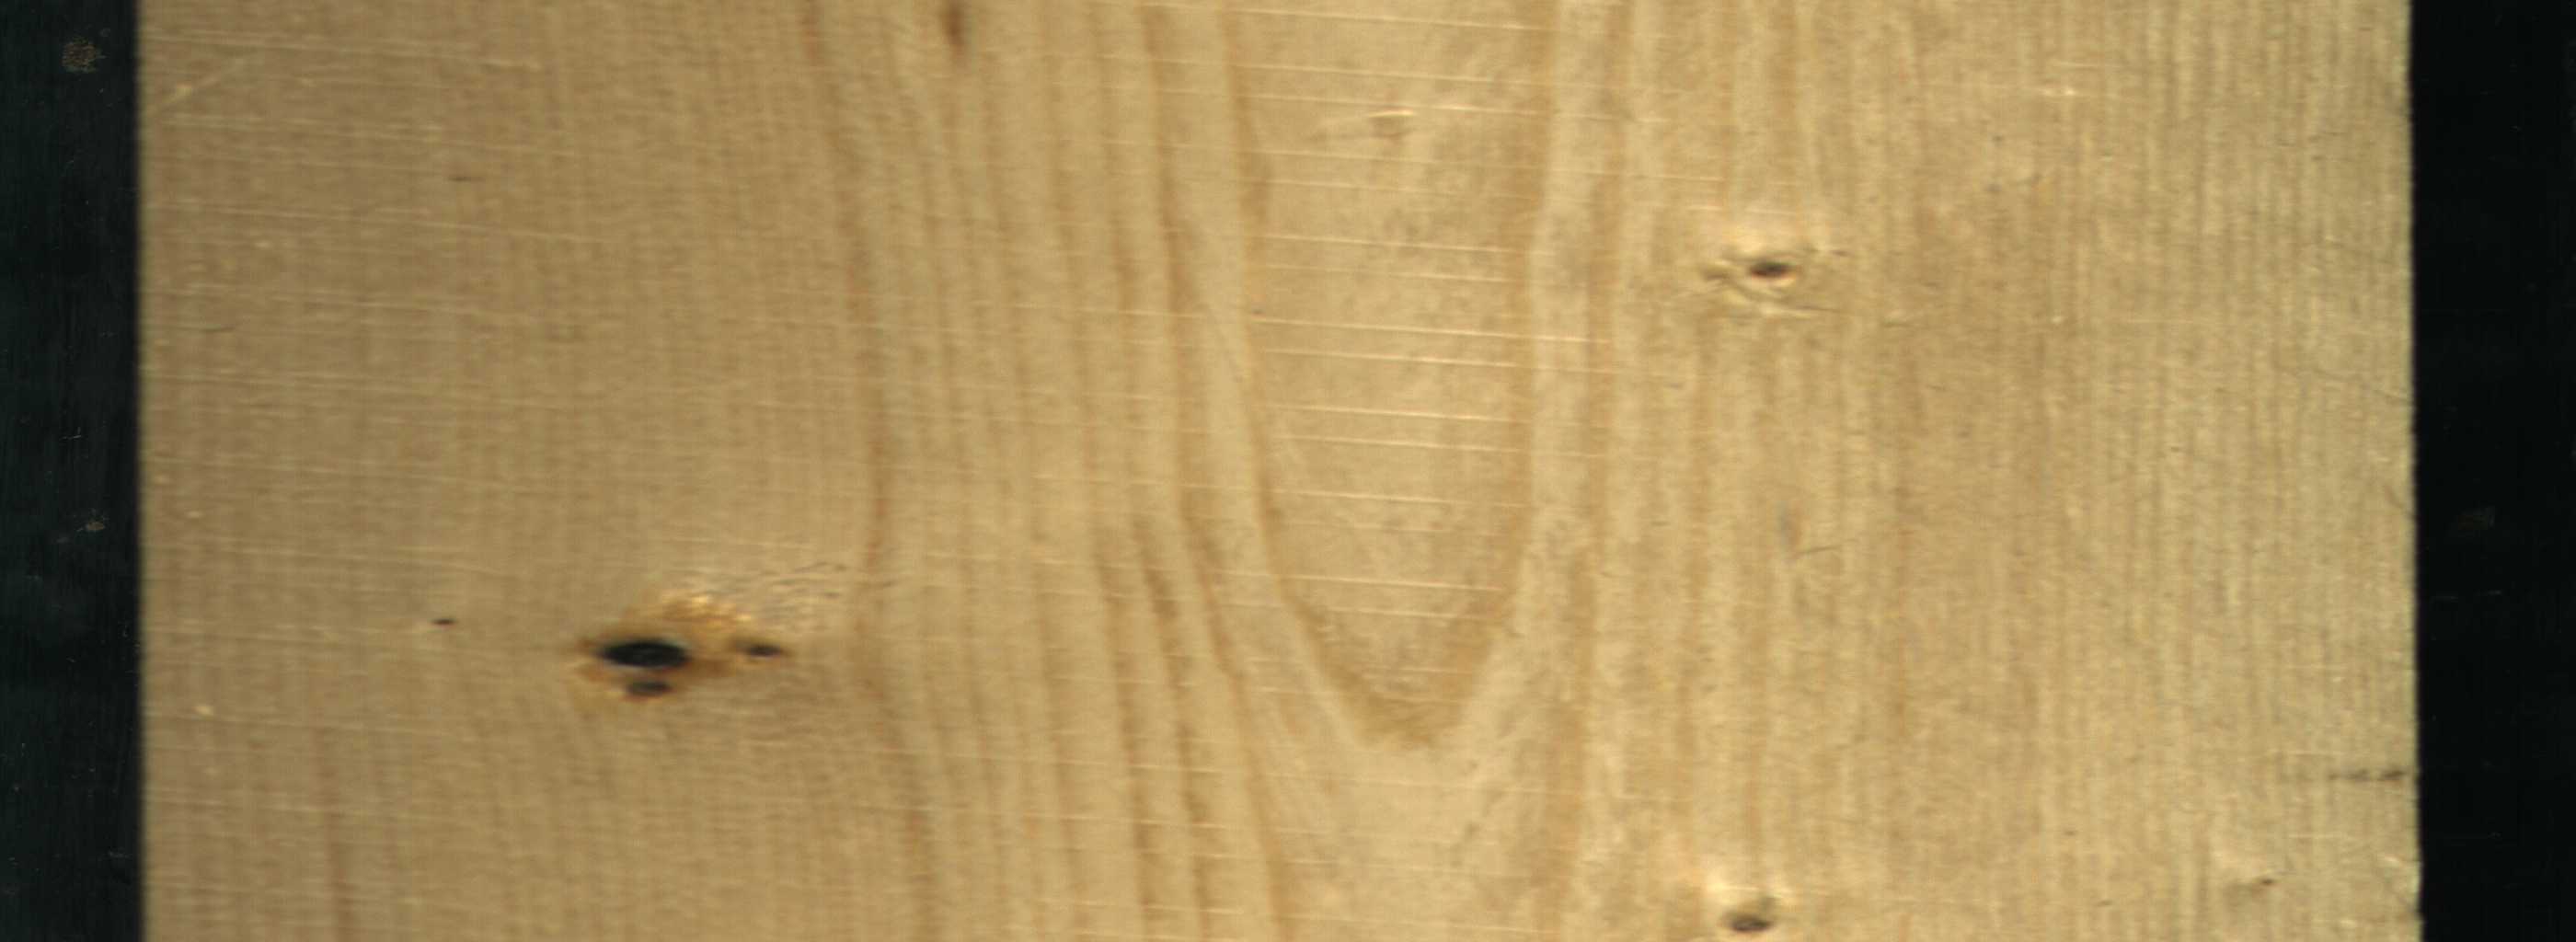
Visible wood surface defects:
Dead_Knot
Live_Knot
Live_Knot
Live_Knot